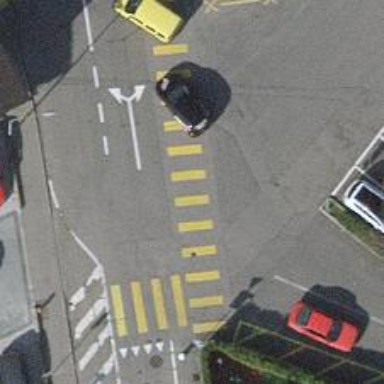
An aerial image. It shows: Zebra crossing on the road.